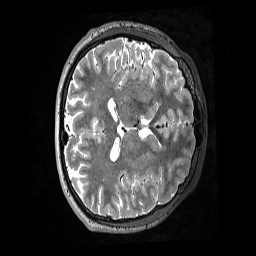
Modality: T2w
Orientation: axial
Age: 31
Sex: male
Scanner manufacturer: siemens
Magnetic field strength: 3 T
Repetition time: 3.2 s
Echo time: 0.564 s